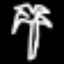
Label: palm tree